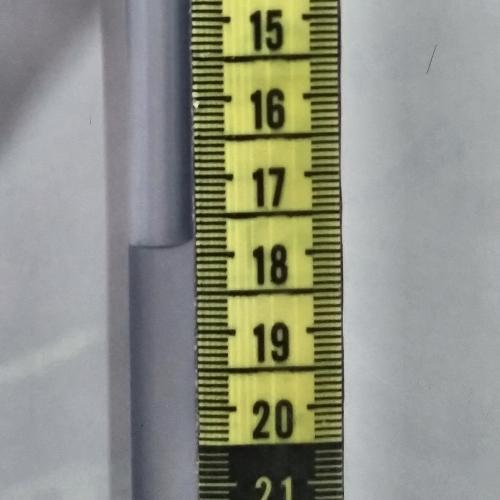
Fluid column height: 17.8 cm